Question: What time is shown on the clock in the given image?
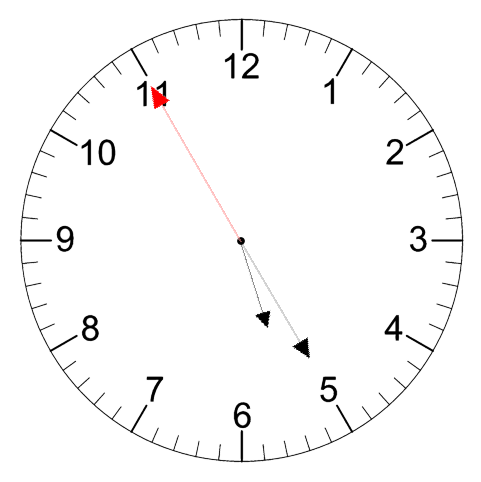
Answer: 05:24:55